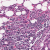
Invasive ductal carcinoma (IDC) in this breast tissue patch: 0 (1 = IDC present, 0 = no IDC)